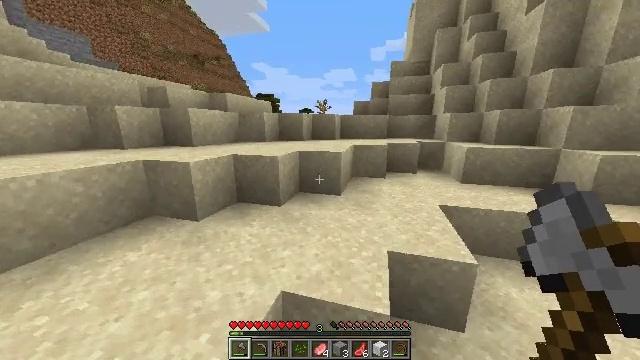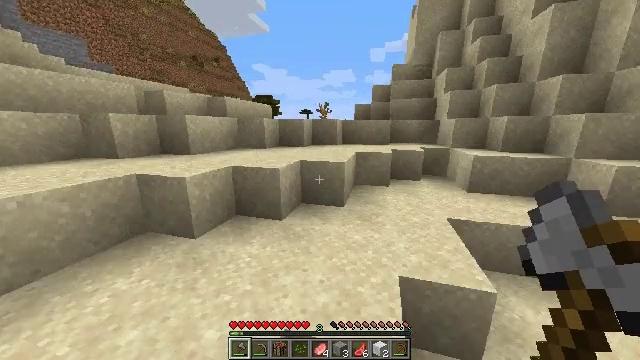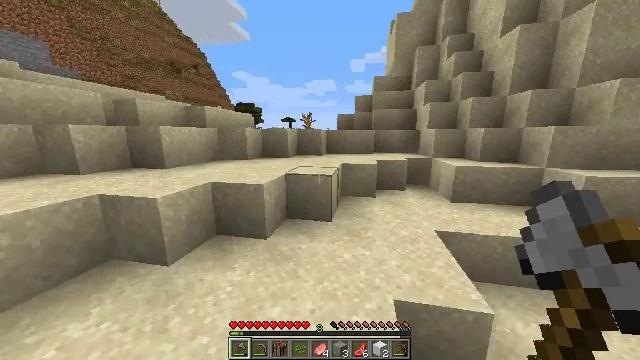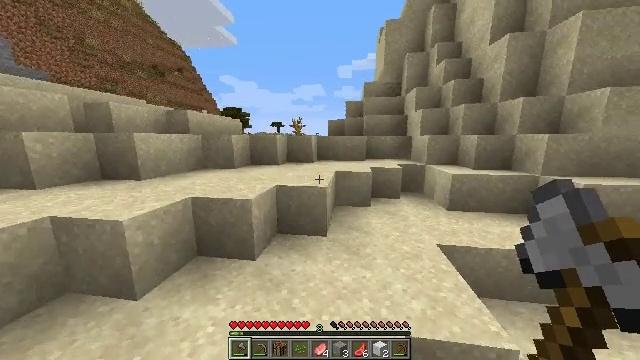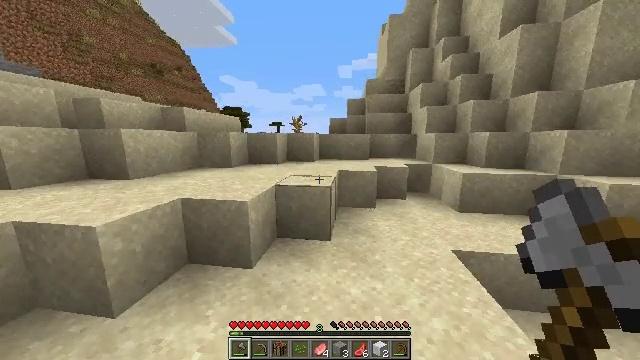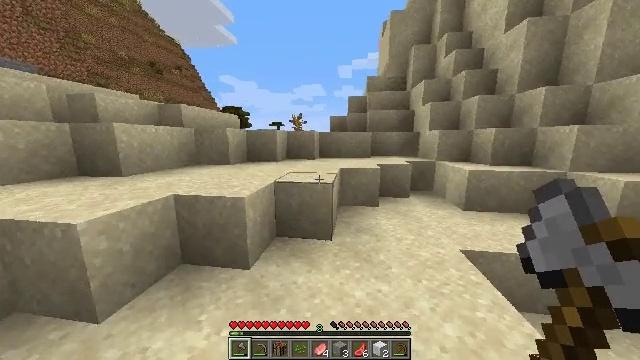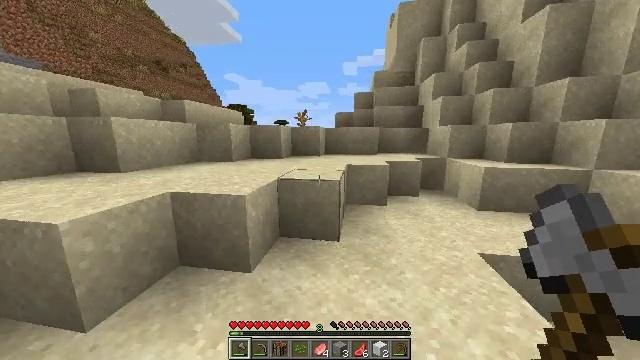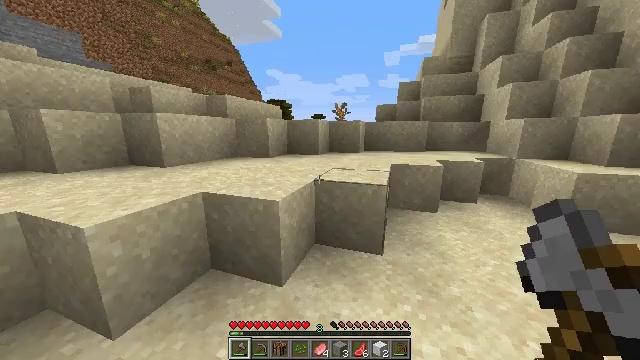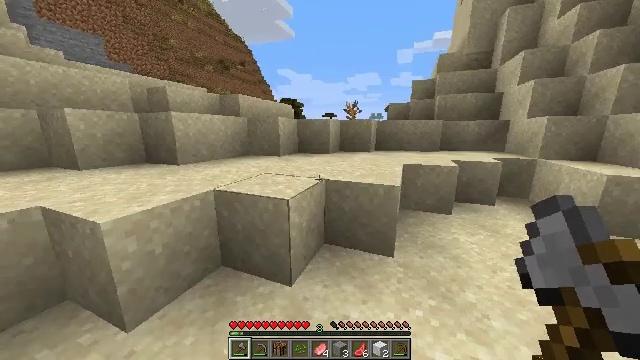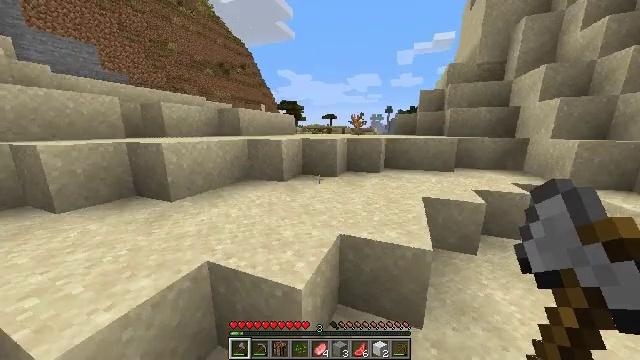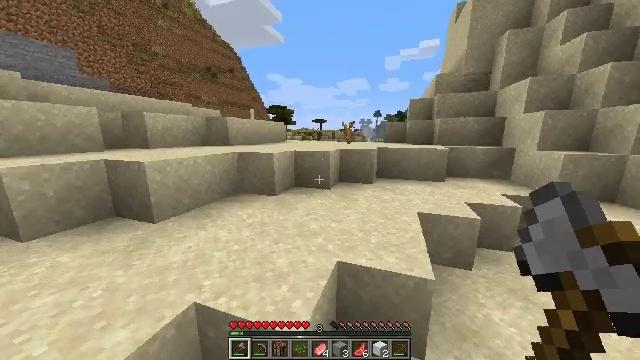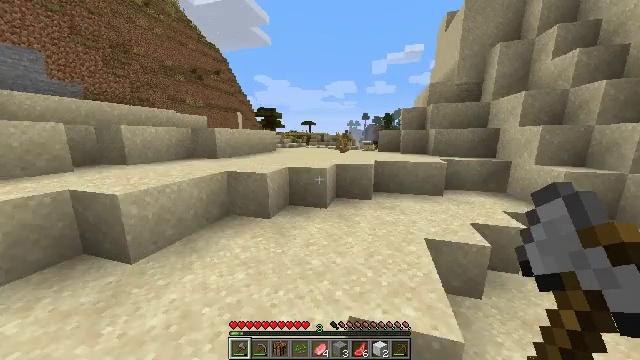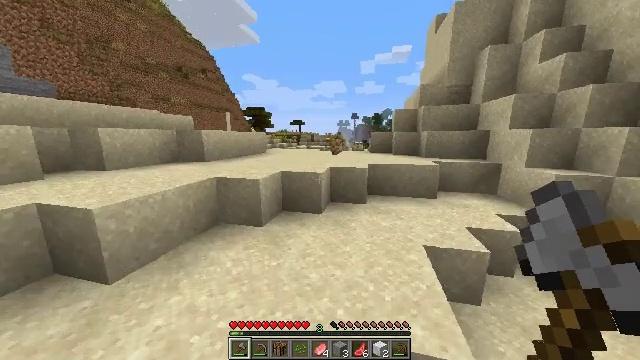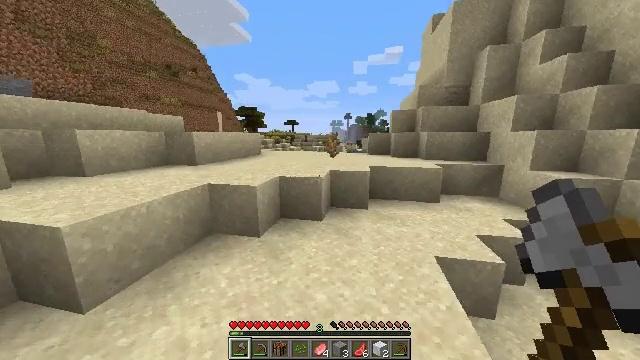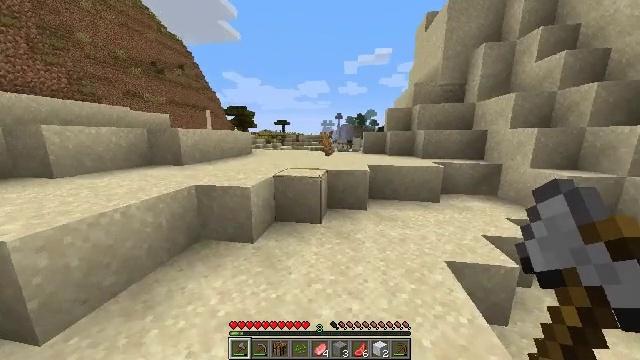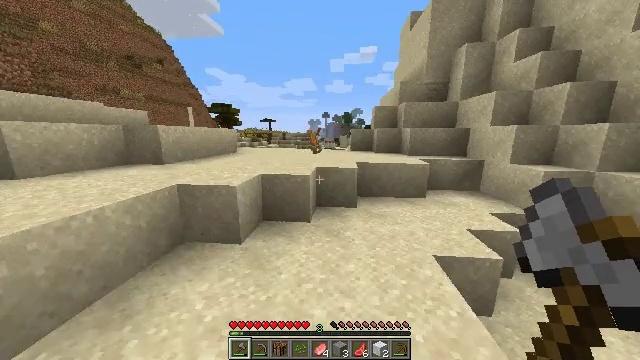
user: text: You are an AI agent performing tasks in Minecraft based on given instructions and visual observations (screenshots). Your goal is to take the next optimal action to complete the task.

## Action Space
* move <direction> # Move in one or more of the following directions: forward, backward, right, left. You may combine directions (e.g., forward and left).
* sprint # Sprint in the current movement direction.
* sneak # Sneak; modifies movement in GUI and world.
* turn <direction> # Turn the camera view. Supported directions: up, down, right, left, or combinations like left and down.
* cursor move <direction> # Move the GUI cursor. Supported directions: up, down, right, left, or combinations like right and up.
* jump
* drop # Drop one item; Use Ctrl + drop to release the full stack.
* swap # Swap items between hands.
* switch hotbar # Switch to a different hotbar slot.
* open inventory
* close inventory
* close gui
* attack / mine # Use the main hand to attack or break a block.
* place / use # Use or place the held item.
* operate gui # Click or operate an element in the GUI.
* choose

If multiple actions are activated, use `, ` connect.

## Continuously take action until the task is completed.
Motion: motion action
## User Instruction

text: Break the cyan bed to collect it.
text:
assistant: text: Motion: move forward and move left, jump
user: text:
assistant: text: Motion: move forward and move right, turn right and up, jump
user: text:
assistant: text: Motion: move forward and move right, turn right and up, jump
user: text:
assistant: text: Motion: move forward and move right, jump
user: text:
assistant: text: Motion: move forward, jump
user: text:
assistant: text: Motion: move forward, turn left, jump
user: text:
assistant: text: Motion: move forward and move left, turn left and down
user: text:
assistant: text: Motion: move forward and move left, turn left, jump
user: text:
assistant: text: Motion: move forward and move left, jump
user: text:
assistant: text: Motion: move forward and move left, turn right, jump
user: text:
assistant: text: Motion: move forward and move left, turn right, jump
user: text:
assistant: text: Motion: move forward, turn right, jump
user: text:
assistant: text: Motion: move forward, turn right, jump
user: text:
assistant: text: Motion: move forward, turn right
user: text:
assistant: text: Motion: move forward, turn right
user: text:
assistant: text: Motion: move forward, turn right
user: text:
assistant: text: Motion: move forward
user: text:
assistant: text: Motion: move forward
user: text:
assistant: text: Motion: move forward
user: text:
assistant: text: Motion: move forward
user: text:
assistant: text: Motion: move forward, jump
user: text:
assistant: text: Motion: move forward, jump
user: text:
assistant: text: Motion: move forward, jump
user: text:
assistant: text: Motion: move forward, jump
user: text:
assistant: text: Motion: move forward, jump
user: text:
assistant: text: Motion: move forward, jump
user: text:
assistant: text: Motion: move forward, jump
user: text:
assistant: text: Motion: move forward, jump
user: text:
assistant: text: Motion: move forward, jump
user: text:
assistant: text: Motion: move forward, jump